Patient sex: M
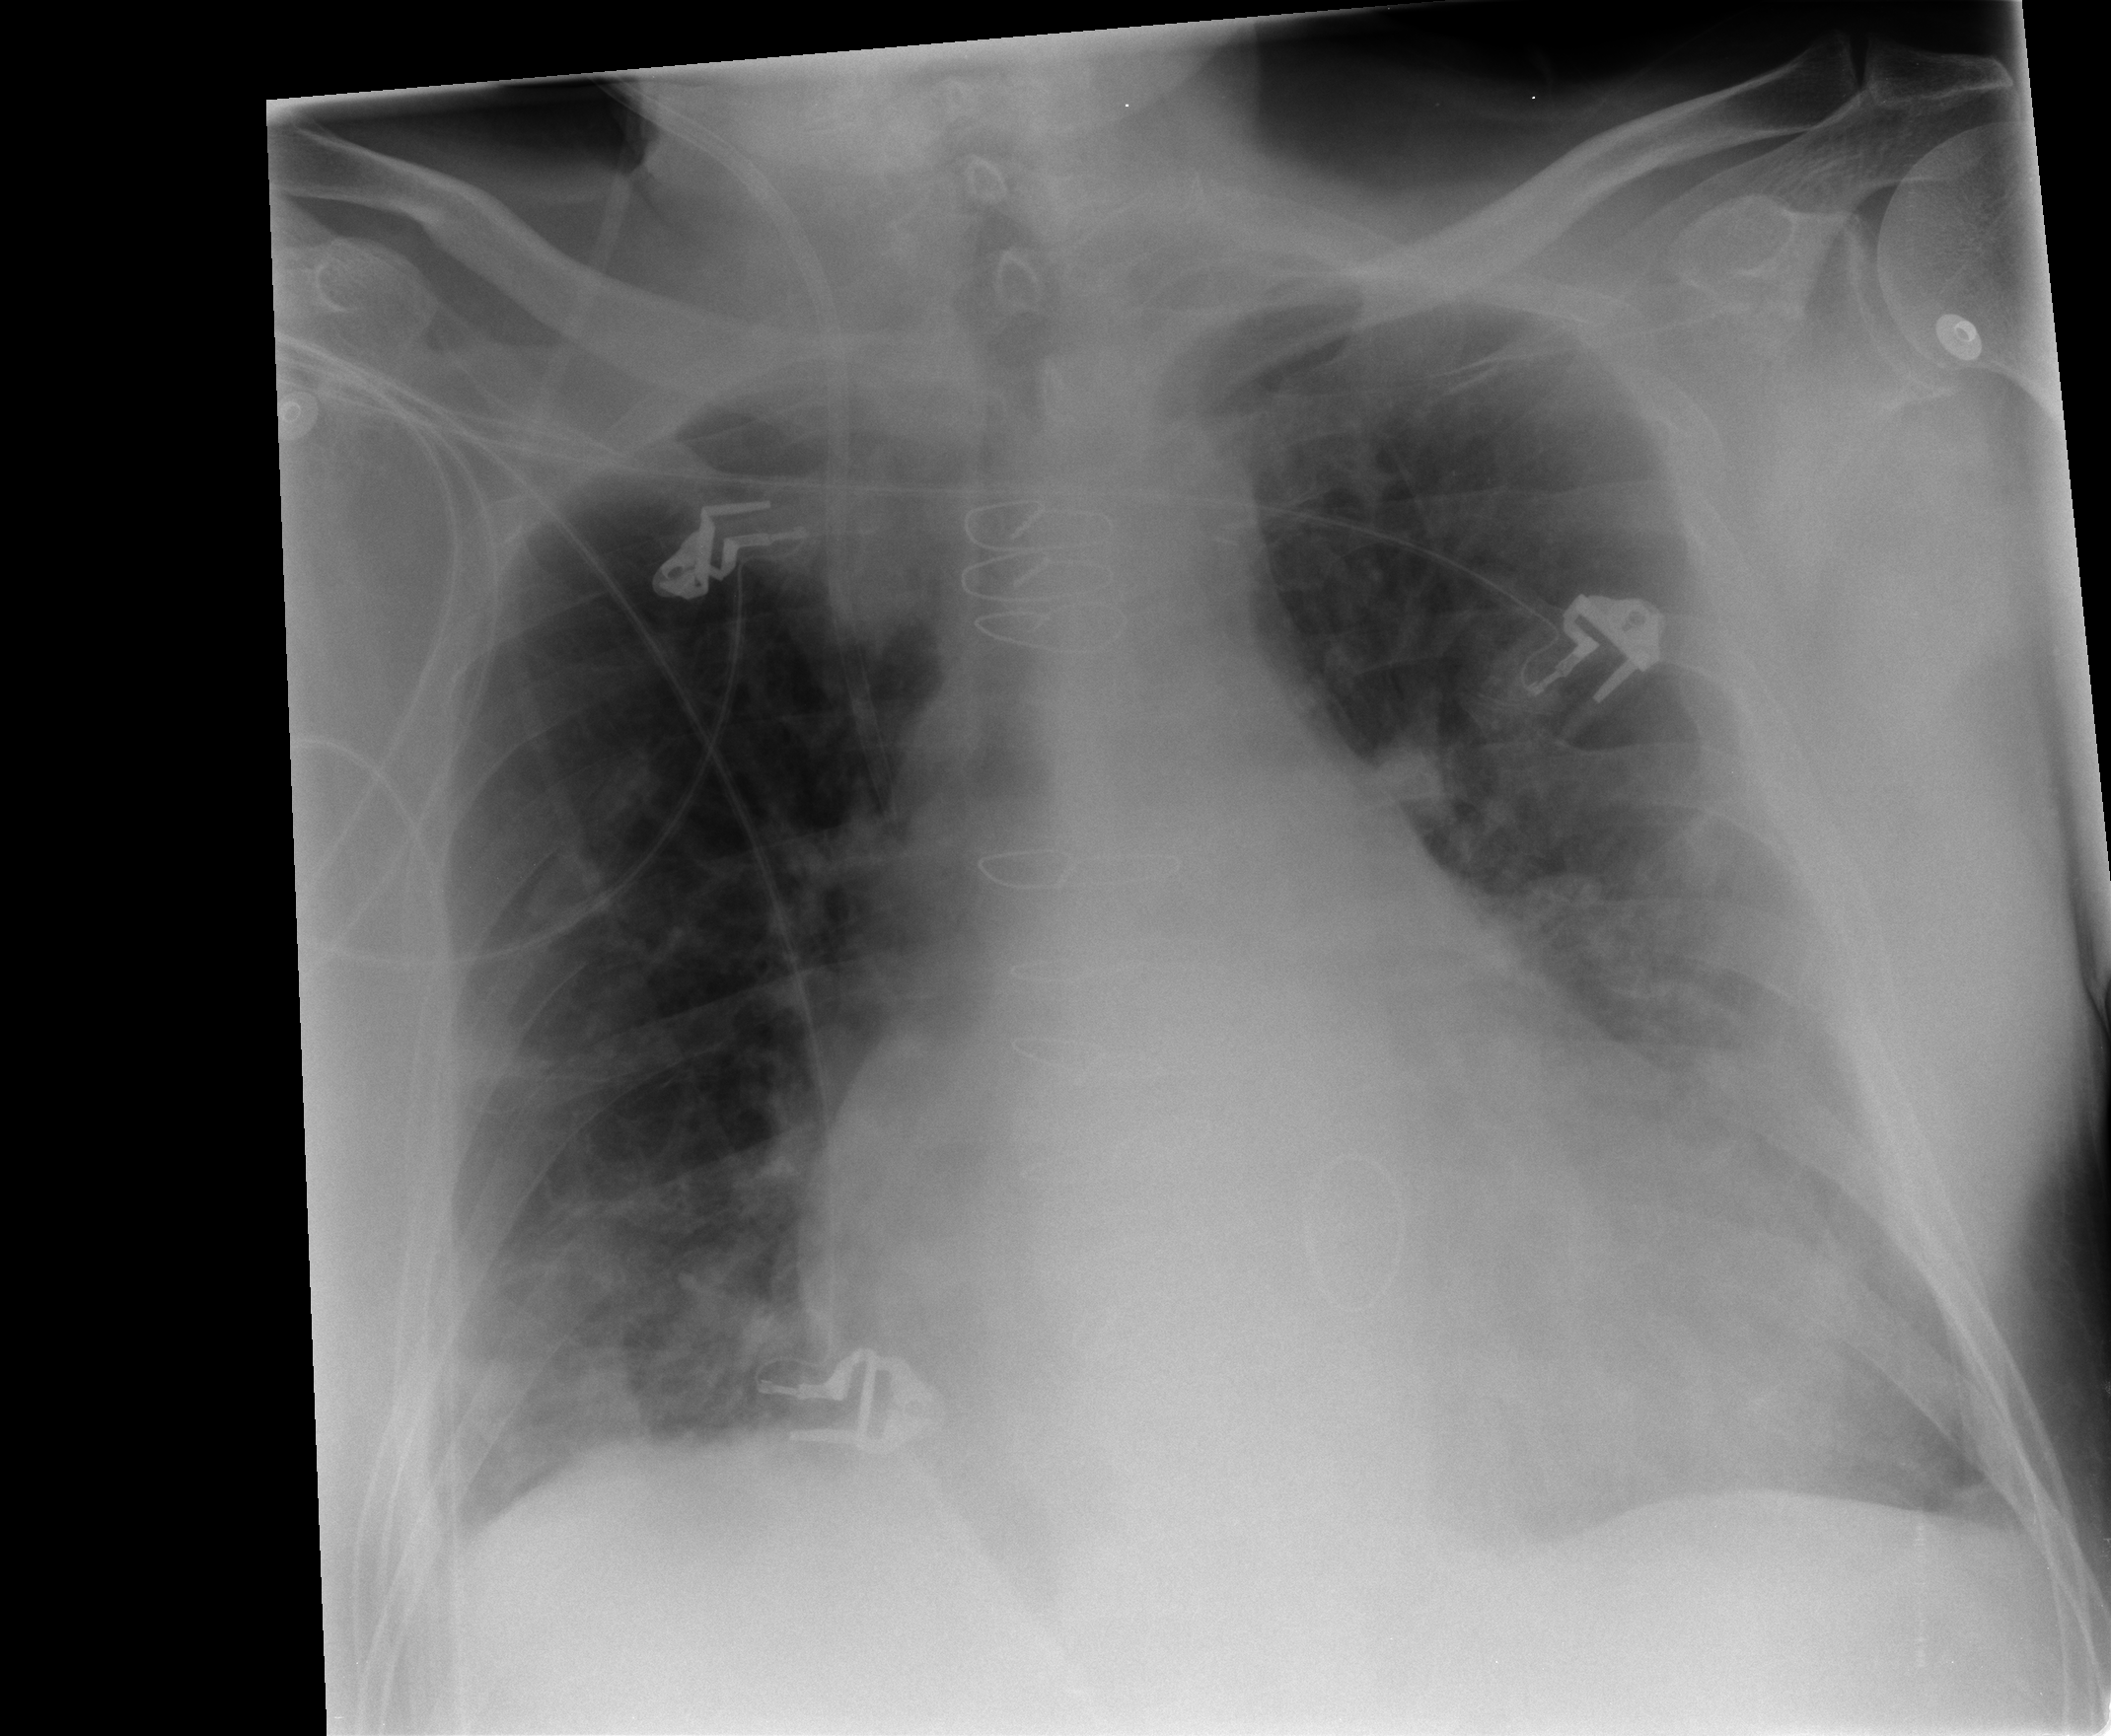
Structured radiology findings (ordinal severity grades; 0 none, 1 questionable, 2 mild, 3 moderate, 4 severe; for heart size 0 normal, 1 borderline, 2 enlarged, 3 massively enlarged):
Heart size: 2
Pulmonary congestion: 2
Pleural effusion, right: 2
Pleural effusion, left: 2
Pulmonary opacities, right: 1
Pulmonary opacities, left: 3
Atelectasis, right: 2
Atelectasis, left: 2